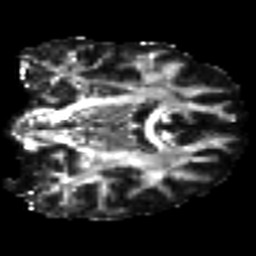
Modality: FA
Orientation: coronal
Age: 33
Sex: male
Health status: ill
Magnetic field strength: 3 T
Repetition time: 9 s
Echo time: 0.093 s